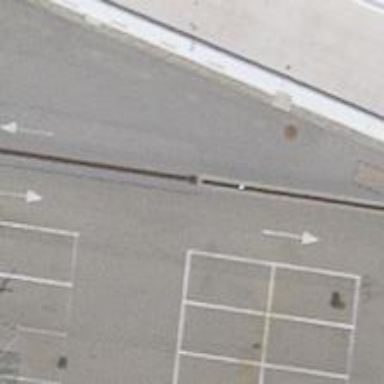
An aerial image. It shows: Road serving as parking aisle.